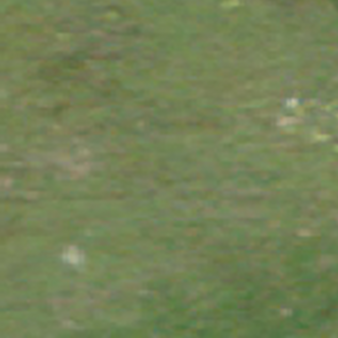
Label: other